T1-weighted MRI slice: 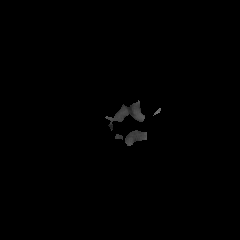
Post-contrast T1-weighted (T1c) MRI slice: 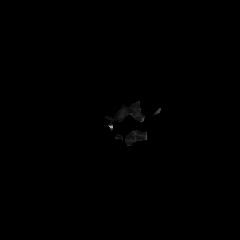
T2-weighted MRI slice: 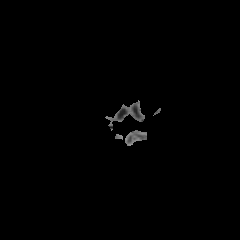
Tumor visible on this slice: no